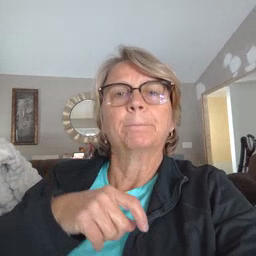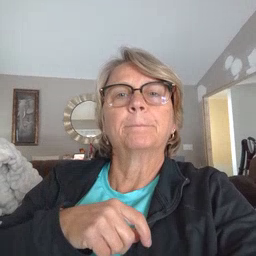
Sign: time